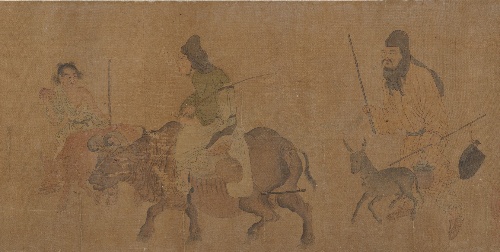
Title: 明/清　佚名　趙孟頫(僞款)　西成歸樂圖　卷|Happy Return from the West
Artist: Unidentified artist|Zhao Mengfu
Artist bio: |Chinese, 1254–1322
Object type: Handscroll
Classification: Paintings
Medium: Handscroll; ink and color on silk
Culture: China
Period: Ming (1368–1644) or Qing dynasty (1644–1911)
Dimensions: 9 x 35 1/4 in. (22.9 x 89.5 cm)
Department: Asian Art
Credit line: From the Collection of A. W. Bahr, Purchase, Fletcher Fund, 1947
Accession year: 1947
Repository: Metropolitan Museum of Art, New York, NY
Tags: Men|Bulls